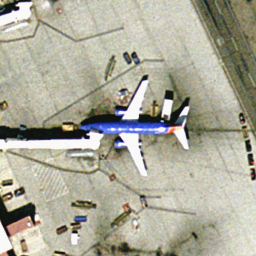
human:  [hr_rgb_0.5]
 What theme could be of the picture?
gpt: airplane